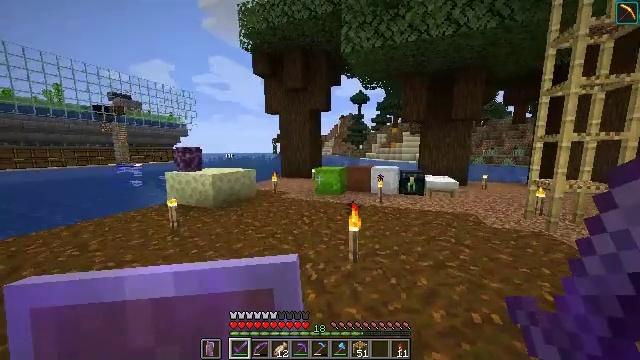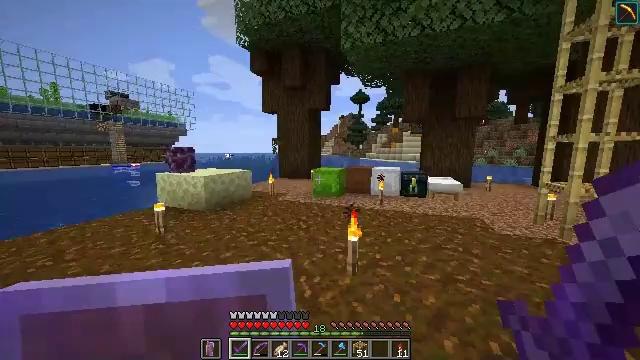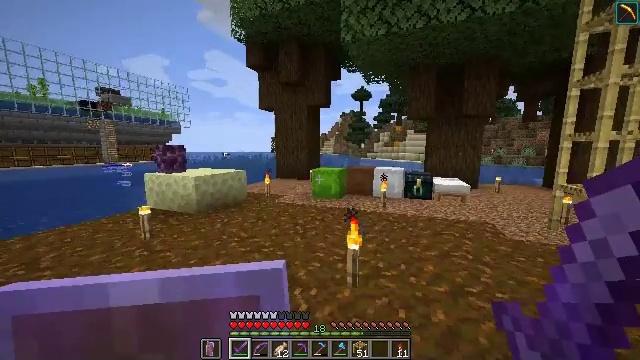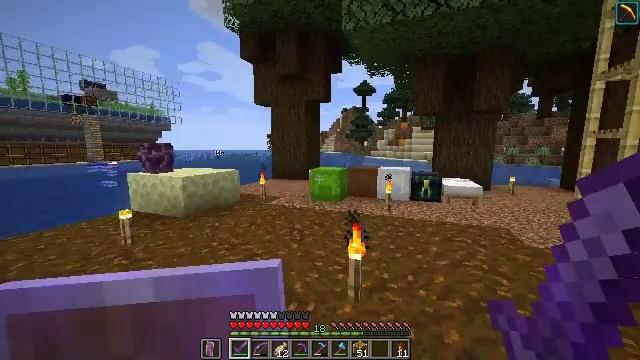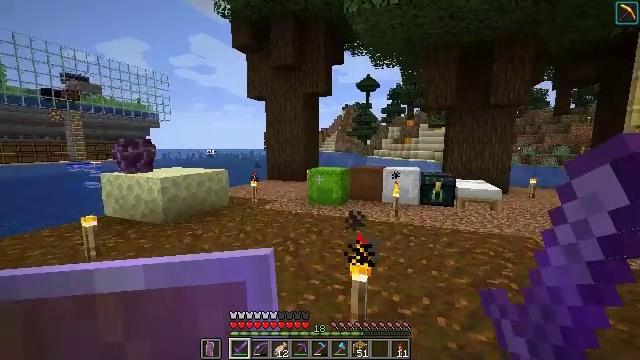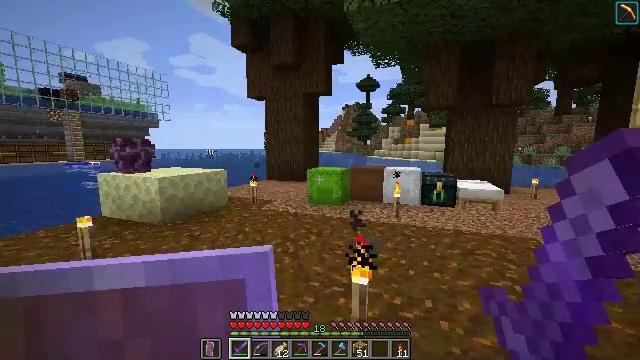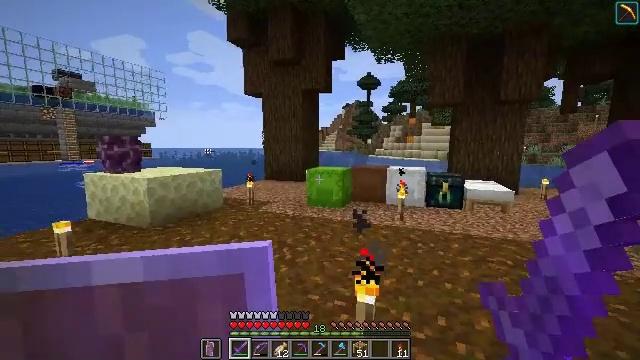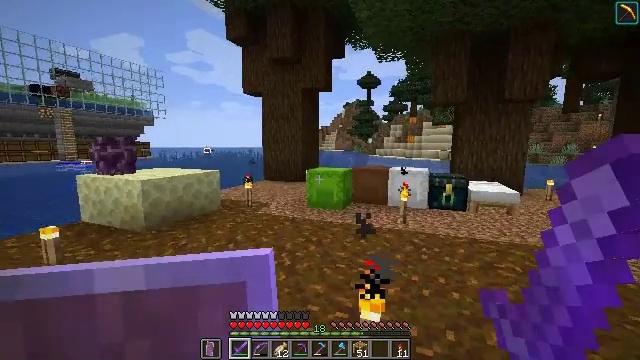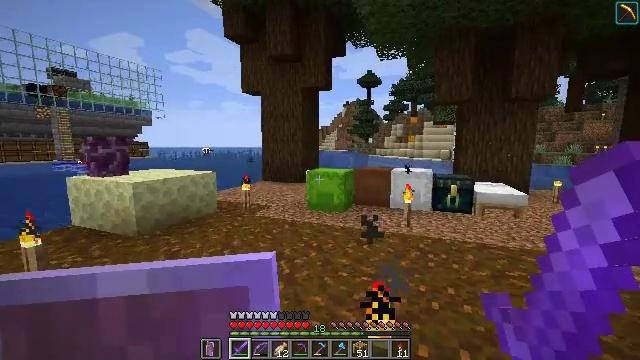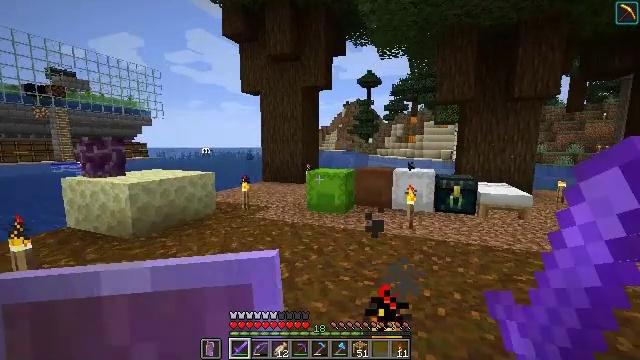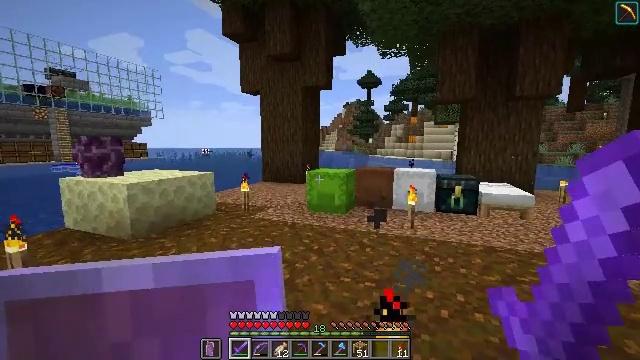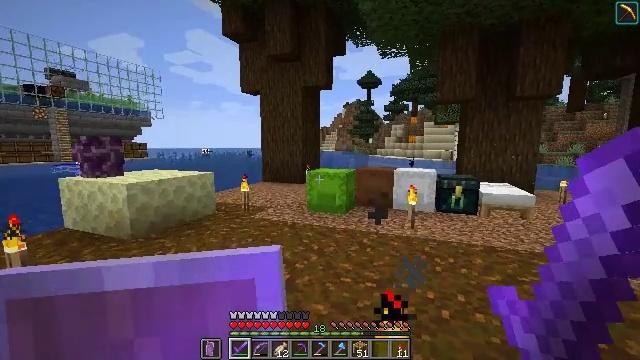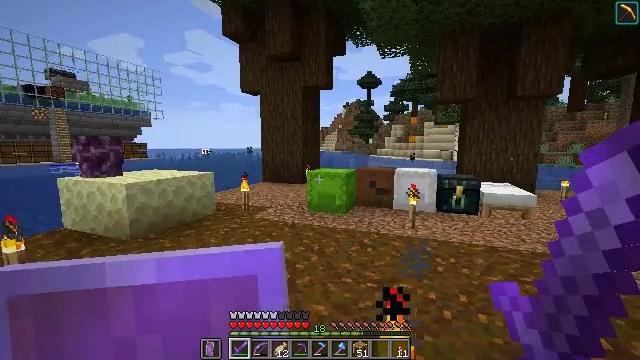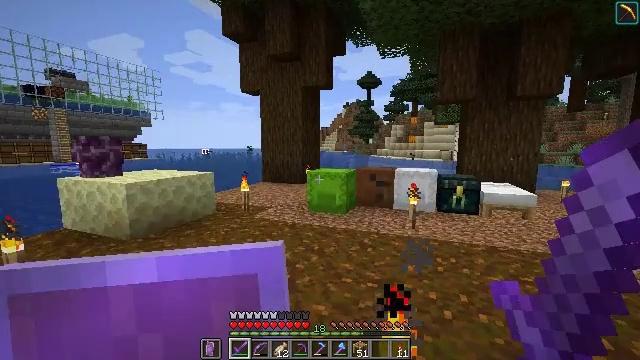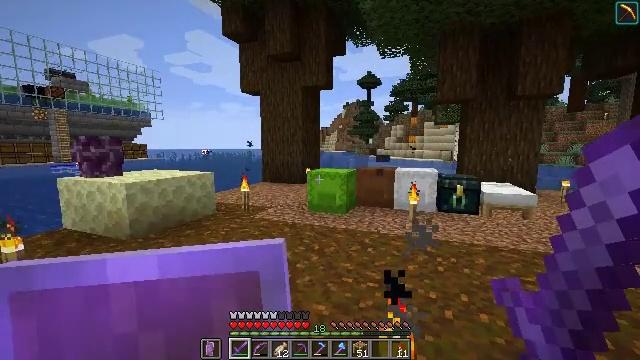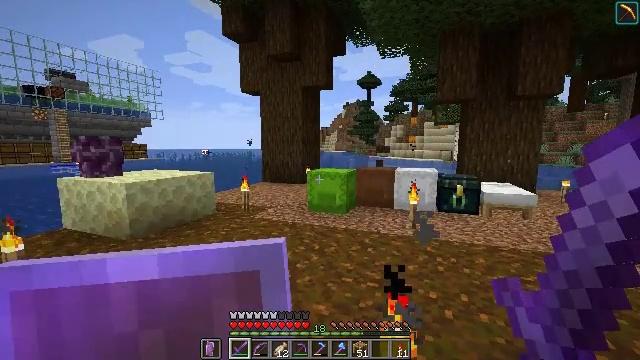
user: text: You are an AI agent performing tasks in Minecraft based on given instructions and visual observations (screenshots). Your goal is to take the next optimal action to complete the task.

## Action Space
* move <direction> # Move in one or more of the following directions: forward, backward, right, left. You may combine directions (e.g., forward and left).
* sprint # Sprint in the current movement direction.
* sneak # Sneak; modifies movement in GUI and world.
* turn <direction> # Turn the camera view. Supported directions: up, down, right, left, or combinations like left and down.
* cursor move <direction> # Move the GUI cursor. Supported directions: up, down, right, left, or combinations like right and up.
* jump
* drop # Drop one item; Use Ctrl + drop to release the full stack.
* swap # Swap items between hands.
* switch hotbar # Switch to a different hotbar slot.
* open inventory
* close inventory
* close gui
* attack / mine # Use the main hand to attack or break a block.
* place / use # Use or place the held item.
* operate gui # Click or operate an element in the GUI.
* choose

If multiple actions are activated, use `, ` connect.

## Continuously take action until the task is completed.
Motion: motion action
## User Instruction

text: Gather the chorus plant material.
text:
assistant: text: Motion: no_op
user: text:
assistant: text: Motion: move forward
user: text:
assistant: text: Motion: move forward
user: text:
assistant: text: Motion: move forward
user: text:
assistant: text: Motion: move forward
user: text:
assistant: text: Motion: move forward
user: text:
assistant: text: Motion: move forward
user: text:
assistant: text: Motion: no_op
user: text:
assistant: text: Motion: no_op
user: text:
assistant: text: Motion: no_op
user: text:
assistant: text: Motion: no_op
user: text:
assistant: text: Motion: no_op
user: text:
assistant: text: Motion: no_op
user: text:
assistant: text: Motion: no_op
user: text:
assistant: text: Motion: no_op
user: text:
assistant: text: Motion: no_op
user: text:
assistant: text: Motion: no_op
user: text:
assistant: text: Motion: no_op
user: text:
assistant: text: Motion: no_op
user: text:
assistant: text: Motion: no_op
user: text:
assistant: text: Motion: no_op
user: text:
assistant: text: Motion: no_op
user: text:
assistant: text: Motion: no_op
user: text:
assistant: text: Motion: no_op
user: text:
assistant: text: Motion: no_op
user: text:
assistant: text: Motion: turn left
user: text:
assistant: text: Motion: turn left and up
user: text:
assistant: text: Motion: turn left and up
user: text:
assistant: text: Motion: turn left and down
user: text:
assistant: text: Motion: turn left and down